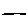
Label: line